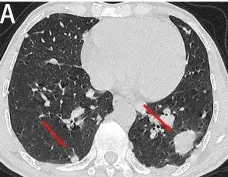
Chest computed tomography (CT) and prostate magnetic resonance imaging (MRI) scan of the patient throughout the course of diagnosis and treatment.
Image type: radiology (ct)